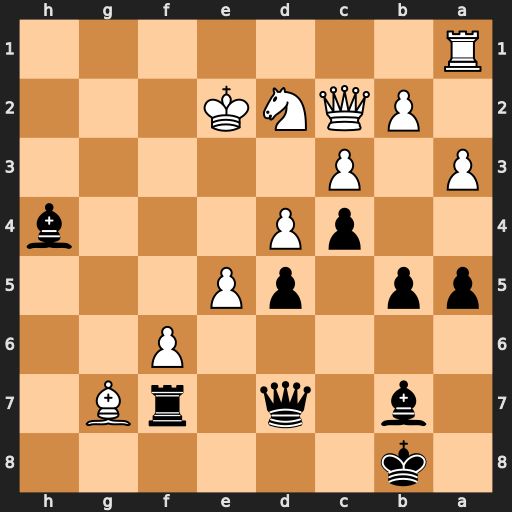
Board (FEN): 1k6/1b1q1rB1/5P2/pp1pP3/2pP3b/P1P5/1PQNK3/R7
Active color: b
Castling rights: -
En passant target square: -
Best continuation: Qg4+ Nf3 Qg2+